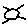
Label: sun